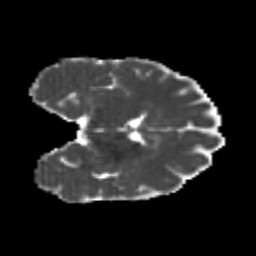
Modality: MD
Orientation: coronal
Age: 22
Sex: male
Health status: healthy
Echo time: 0.074 s